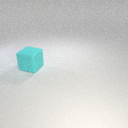
large cyan rubber cube